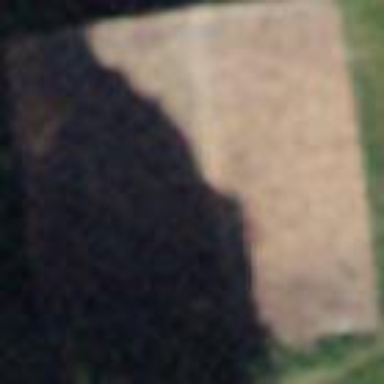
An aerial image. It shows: Rural barn.